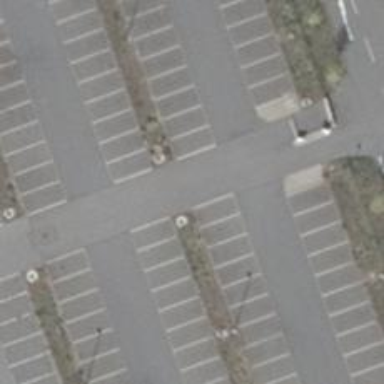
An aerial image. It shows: Asphalt parking aisle road for service vehicles.